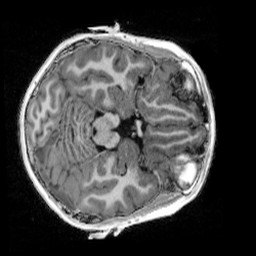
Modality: UNIT1_denoised
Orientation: axial
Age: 10
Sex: female
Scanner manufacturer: siemens
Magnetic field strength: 3 T
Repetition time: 4 s
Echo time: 0.00303 s